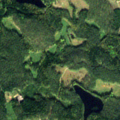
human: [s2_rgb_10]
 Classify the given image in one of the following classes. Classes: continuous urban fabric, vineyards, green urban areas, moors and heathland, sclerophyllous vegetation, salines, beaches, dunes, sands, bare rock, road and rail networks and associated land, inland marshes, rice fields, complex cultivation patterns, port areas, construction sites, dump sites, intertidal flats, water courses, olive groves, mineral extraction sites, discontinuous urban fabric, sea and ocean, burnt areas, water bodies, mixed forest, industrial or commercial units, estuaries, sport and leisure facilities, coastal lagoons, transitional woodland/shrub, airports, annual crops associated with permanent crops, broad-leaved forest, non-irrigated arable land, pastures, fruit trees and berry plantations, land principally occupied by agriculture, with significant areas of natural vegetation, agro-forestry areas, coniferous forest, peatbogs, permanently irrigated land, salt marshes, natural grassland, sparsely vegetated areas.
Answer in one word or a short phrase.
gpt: coniferous forest